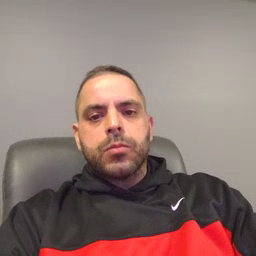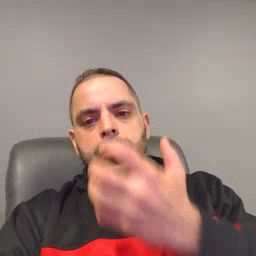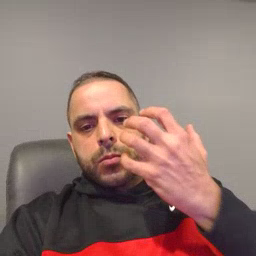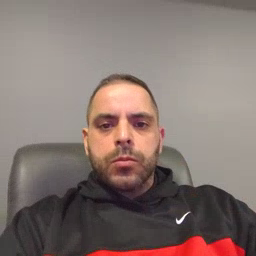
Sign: mad